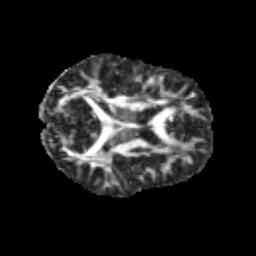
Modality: FA
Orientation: axial
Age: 12
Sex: male
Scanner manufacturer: siemens
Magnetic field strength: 3 T
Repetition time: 3.8 s
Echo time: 0.07 s